Question: Is there any way to use the 'glue' package to write plotmath expressions? See an example below where I would like to use 'glue::glue' to prepare an annotation for a plot.
Or, actually, any other compact way to display the labels containing results would be helpful for me.
'''
# libraries needed
library(broom)
library(stats)
library(datasets)
library(cowplot)
library(ggplot2)
# getting results from a linear regression model
res <-
broom::tidy(x = stats::lm(data = iris,
formula = Sepal.Length ~ Species))
# display the results
print(res)
#> term estimate std.error statistic p.value
#> 1 (Intercept) 5.006 0.<PHONE> 68.761639 1.134286e-113
#> 2 Speciesversicolor 0.930 0.<PHONE> 9.032819 8.770194e-16
#> 3 Speciesvirginica 1.582 0.<PHONE> 15.365506 2.214821e-32
# preparing a subtitle with results for "versicolor" species
glue::glue("The estimate for {res$term[2]} is {expression(italic(beta))} = {res$statistic[2]}") # italic or beta doesn't work here
#> The estimate for Speciesversicolor is italic(beta) = 9.03281939401064
# usually one would do something like
cowplot::ggdraw(cowplot::add_sub(
plot = ggplot(data.frame()) + geom_point() + xlim(0, 10) + ylim(0, 100), # create empty plot
label = substitute(expr =
paste(
"The estimate for ",
effect,
" is ",
italic(beta),
" = ",
estimate,
sep = " "
)
, env = base::list(effect = res$term[[2]], estimate = res$statistic[[2]]))
)
)
'''

Created on 2018-02-25 by the <URL>.
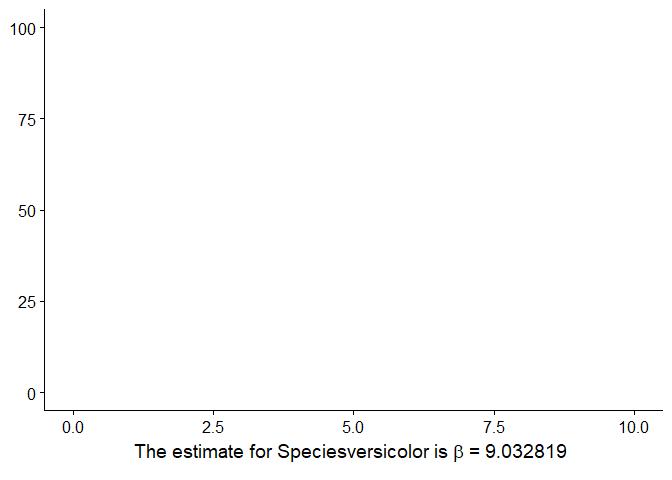
Answer: Instead of using 'substitute', a compact option would be 'bquote'
'''
lbl <- bquote("The estimate for"~.(res$term[2])~is ~italic(beta) == .(res$statistic[2]))
cowplot::ggdraw(cowplot::add_sub(
plot = ggplot(data.frame()) +
geom_point() +
xlim(0, 10) +
ylim(0, 100),
label = lbl))
'''
<URL>